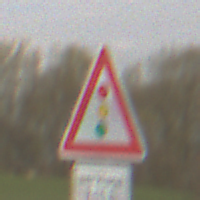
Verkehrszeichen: Lichtzeichenanlage
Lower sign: ZeitangabenMitBeschraenkungAufWochentage10
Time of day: MorningAfternoon
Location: Outdoor (Suburban)
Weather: Overcast
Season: NotSpecified
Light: Natural